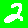
Digit: 2